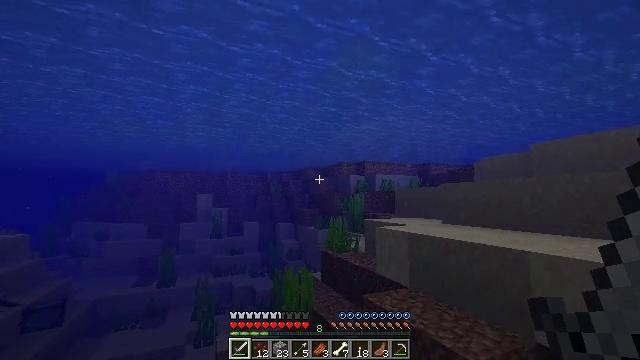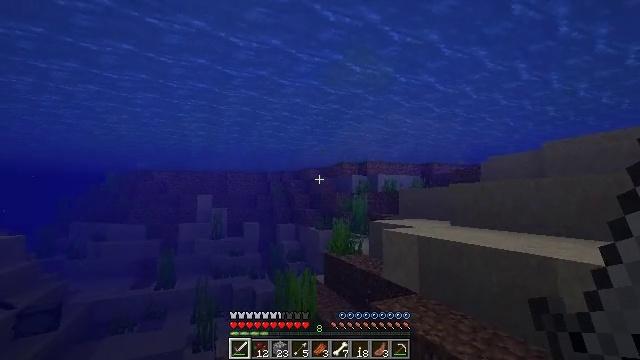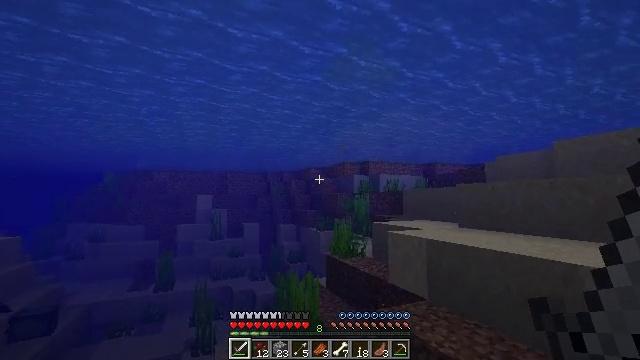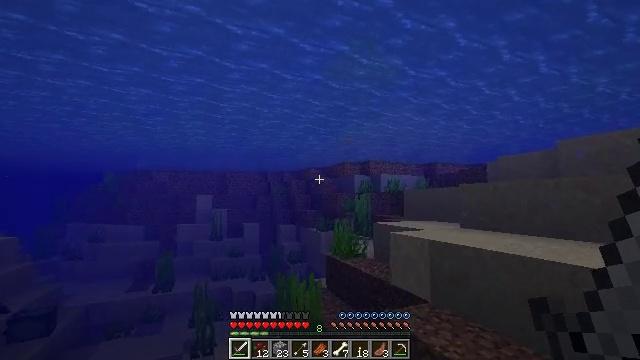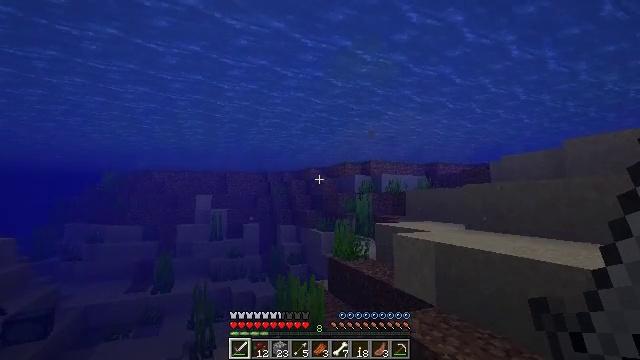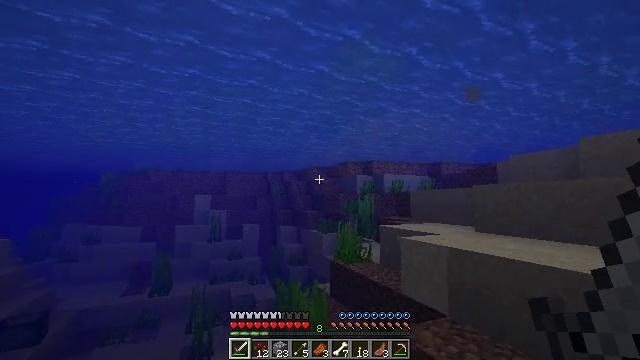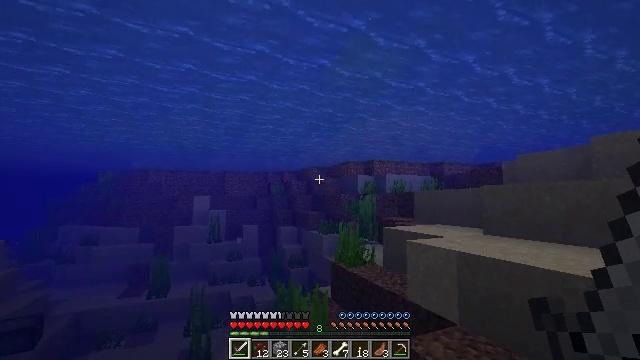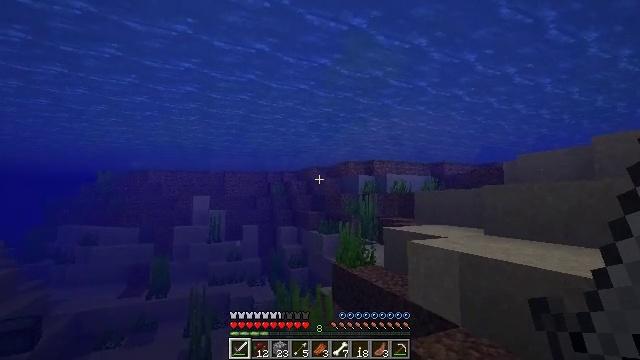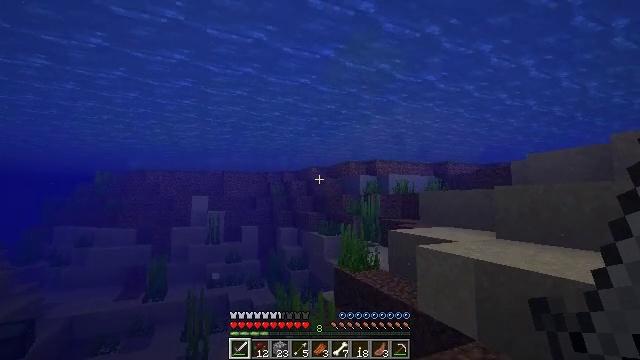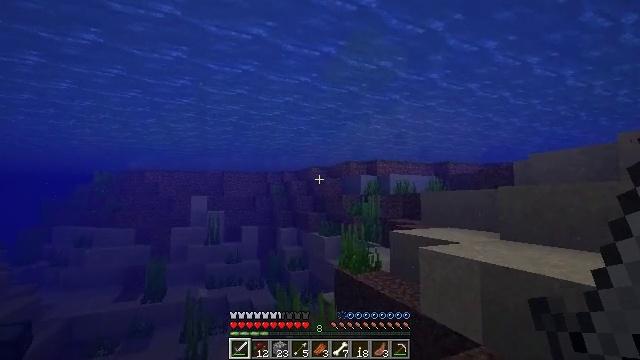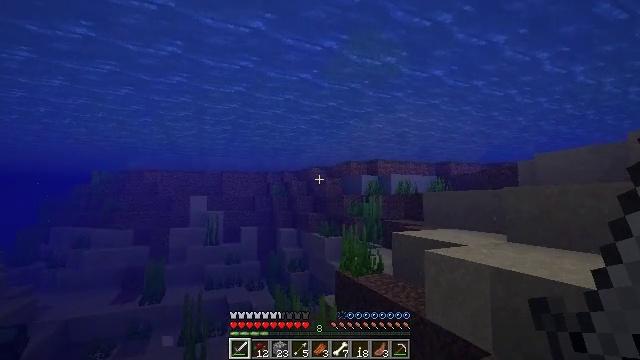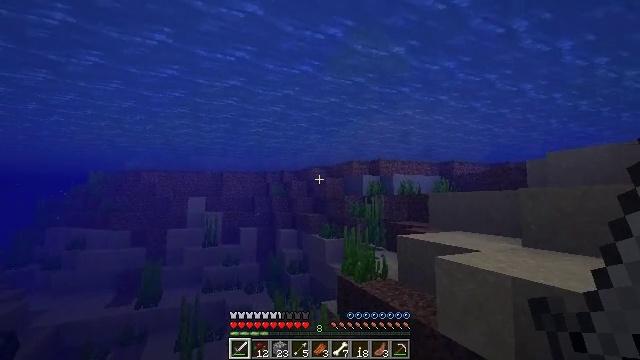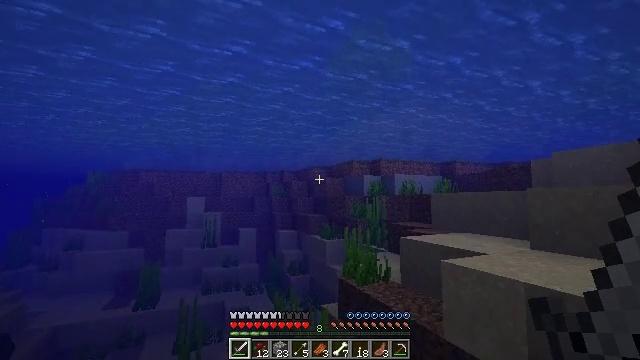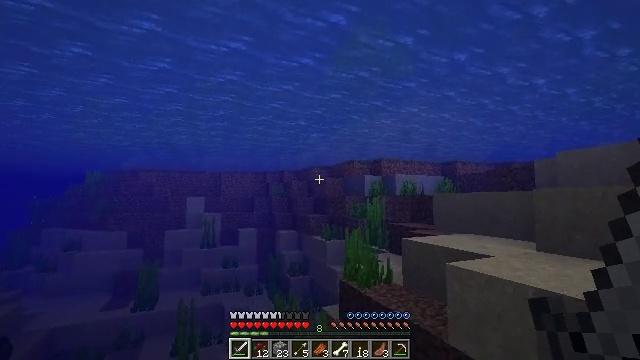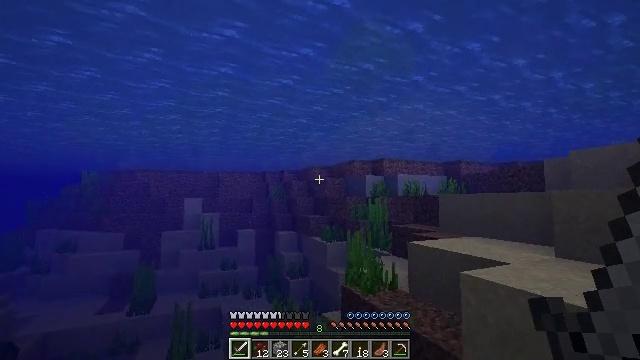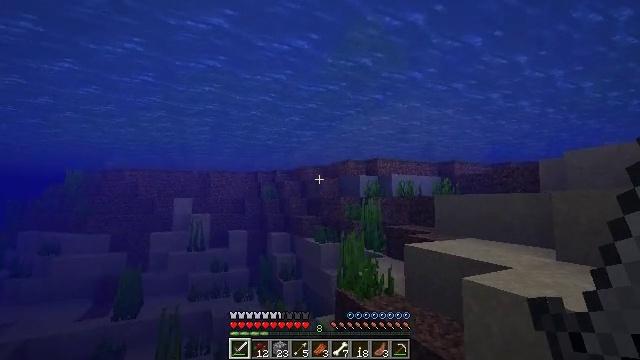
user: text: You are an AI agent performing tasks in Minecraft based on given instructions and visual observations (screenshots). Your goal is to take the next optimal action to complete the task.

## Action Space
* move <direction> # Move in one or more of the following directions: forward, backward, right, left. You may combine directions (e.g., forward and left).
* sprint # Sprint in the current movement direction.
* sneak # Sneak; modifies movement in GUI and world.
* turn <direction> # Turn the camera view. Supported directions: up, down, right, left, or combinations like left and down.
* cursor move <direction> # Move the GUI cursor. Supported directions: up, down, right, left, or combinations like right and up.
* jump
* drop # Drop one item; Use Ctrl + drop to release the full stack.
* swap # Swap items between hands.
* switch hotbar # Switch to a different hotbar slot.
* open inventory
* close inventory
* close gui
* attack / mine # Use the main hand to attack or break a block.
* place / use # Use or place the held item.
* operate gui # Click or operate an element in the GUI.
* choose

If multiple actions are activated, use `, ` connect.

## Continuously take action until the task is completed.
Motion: motion action
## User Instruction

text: Mine oak leaves.
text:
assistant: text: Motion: move forward
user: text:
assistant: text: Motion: move forward
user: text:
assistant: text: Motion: move forward
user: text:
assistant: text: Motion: move forward
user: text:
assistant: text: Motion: move forward
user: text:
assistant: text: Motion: move forward
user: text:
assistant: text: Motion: move forward
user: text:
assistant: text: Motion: move forward
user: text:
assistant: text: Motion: move forward
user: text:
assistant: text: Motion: move forward
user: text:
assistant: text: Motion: move forward
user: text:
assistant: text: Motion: move forward
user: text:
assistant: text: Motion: move forward
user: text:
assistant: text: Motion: move forward
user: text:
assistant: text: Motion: move forward, turn right
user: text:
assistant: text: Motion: move forward, turn right
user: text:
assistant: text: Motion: move forward, turn right
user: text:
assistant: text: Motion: move forward, turn right
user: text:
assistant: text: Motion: move forward, turn right
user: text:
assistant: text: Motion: move forward, turn right
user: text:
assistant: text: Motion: move forward, turn right
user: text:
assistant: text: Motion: move forward, turn right
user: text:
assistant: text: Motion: move forward
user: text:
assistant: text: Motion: move forward
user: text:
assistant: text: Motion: move forward, turn left
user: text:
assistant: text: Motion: move forward
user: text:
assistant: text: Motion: move forward
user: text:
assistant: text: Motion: move forward
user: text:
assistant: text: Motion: move forward, jump
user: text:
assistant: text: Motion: move forward, jump